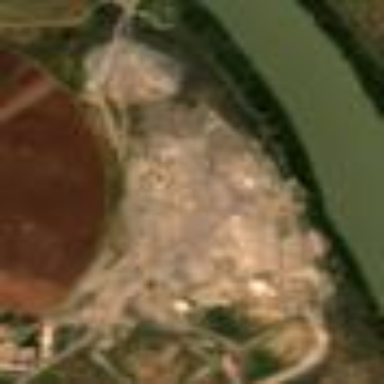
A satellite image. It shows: Industrial quarry mine.